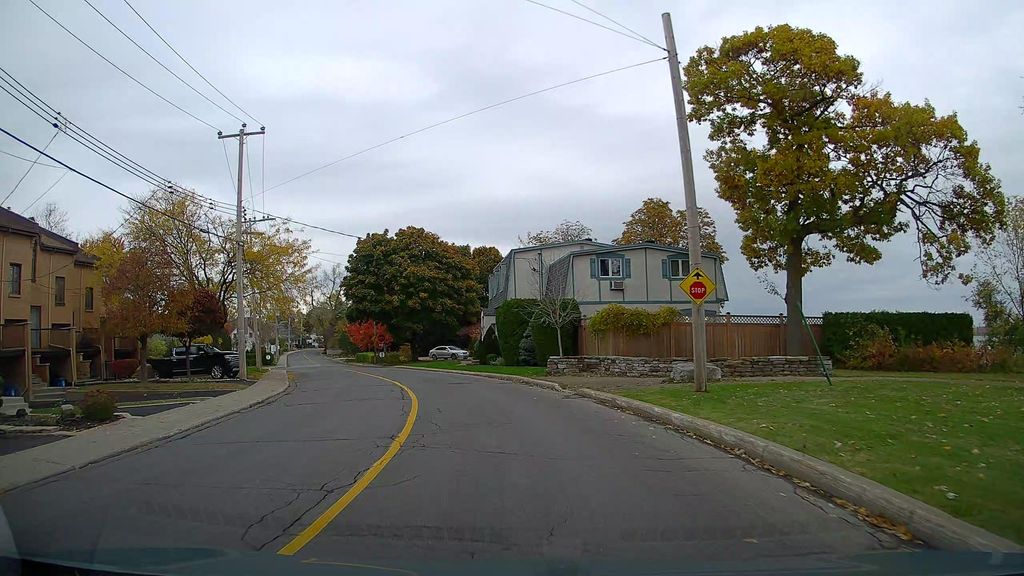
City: montreal